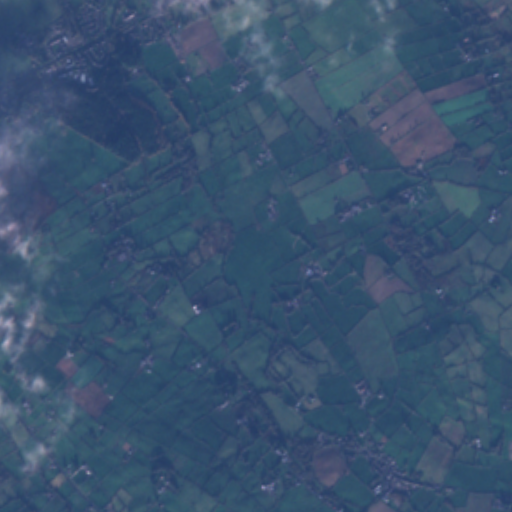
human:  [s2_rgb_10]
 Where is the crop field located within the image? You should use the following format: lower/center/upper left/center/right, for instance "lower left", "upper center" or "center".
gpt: The crop field is located in the left of the image.
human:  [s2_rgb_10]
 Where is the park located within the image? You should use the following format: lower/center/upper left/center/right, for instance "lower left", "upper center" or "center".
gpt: The park is located in the upper left of the image.
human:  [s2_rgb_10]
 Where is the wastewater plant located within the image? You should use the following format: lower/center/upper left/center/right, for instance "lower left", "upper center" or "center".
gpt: The wastewater plant is located in the upper left of the image.
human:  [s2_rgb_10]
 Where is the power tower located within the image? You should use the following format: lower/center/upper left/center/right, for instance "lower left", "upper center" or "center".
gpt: There is no power tower in the image.